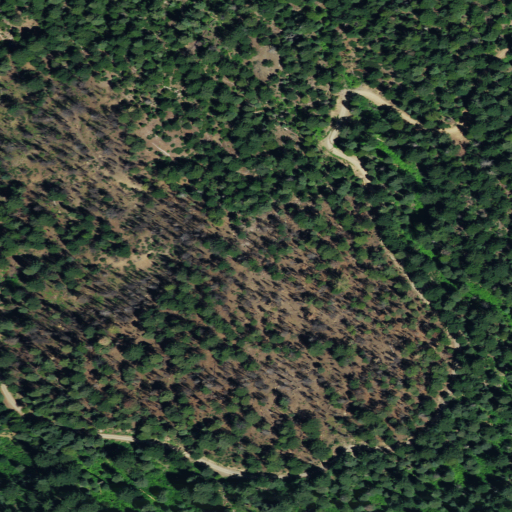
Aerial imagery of valley in California named Station Gulch containing evergreen forest, grassland, open development, and shrub